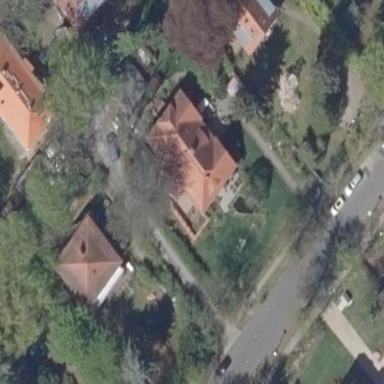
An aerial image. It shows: Detached building with hipped roof.